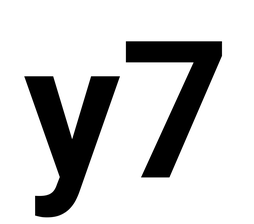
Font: Roboto_Bold